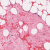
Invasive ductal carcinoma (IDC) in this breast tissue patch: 0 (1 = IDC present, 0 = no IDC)